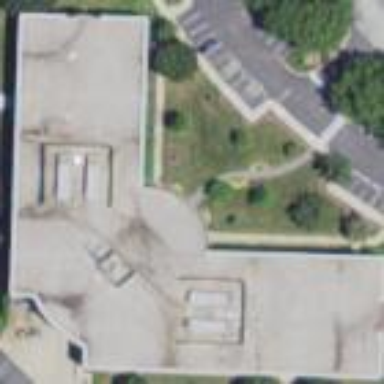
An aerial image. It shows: Office building with flat roof.